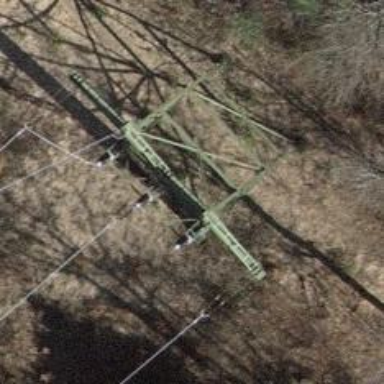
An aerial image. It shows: Three power lines with cables.